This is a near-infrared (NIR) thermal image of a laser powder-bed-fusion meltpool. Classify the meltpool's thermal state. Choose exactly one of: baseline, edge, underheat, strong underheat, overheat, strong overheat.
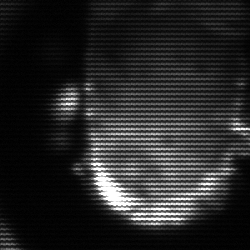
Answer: baseline